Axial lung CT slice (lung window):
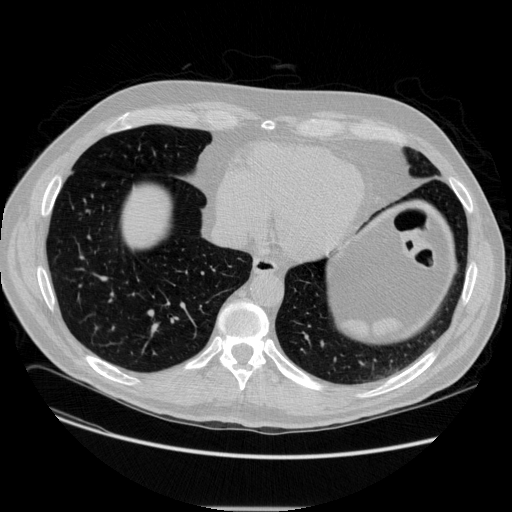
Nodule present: no